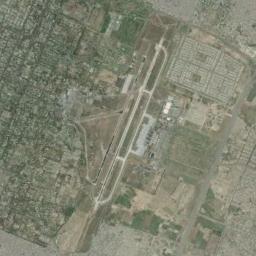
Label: airport